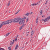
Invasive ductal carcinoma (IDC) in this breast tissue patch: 1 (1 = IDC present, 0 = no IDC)